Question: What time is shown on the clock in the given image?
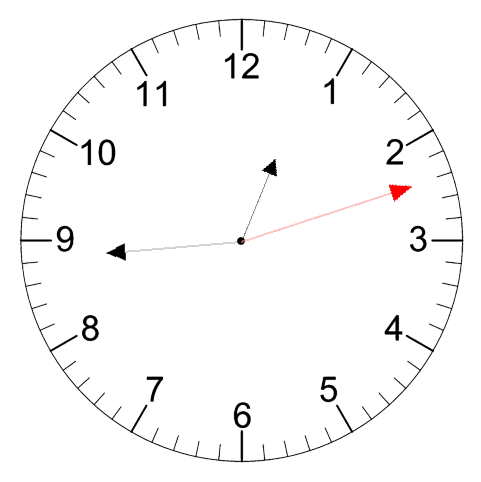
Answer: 12:44:12